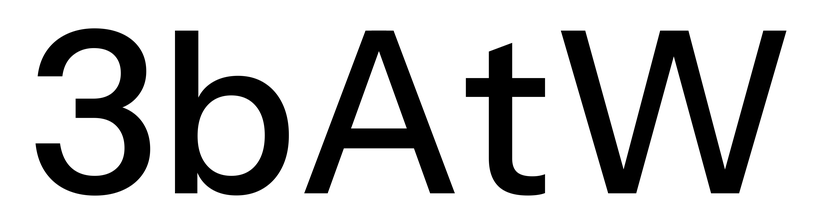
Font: InstrumentSans_Medium